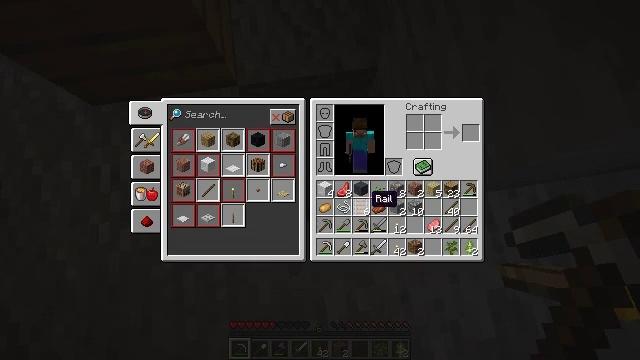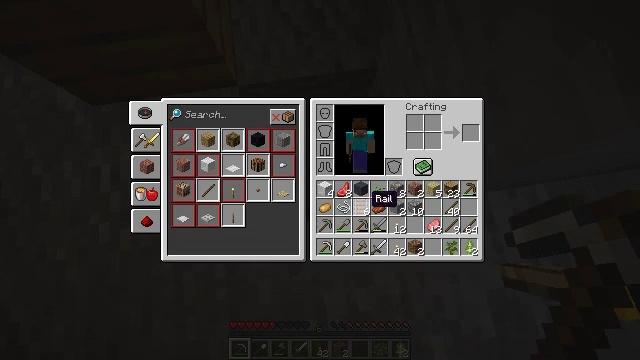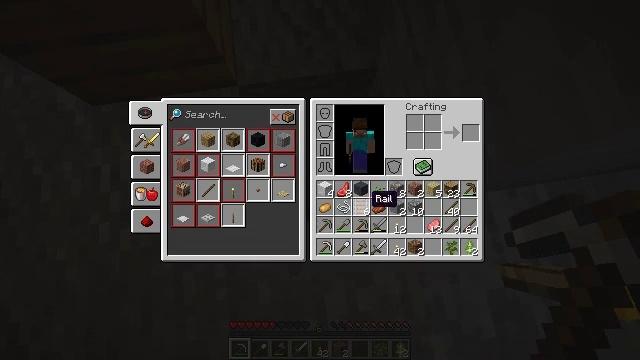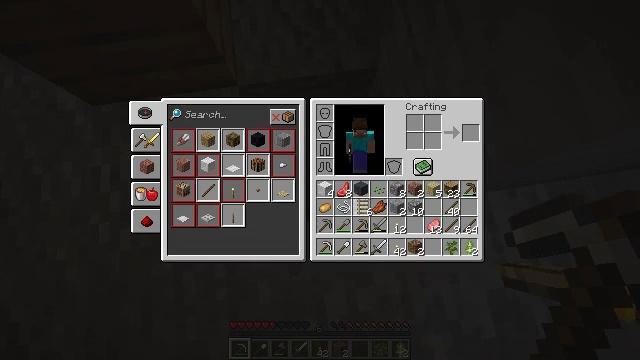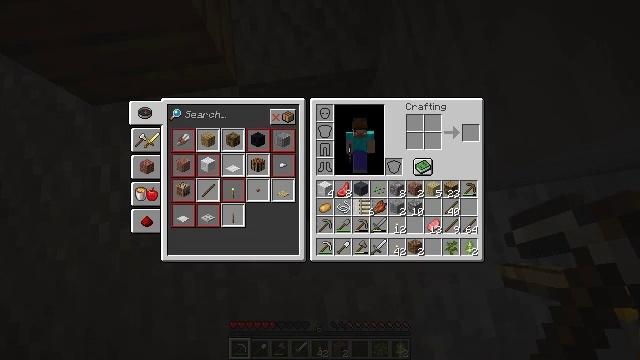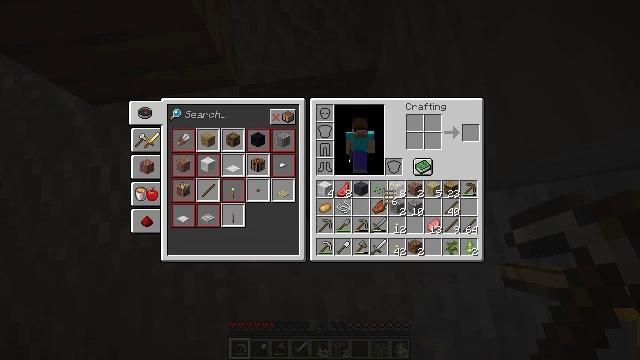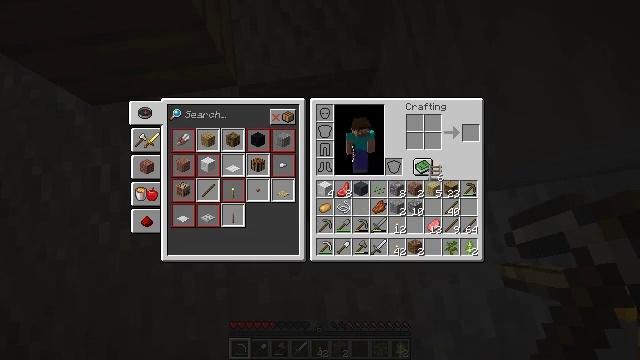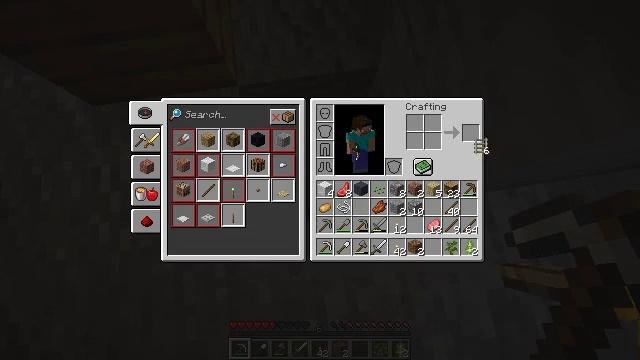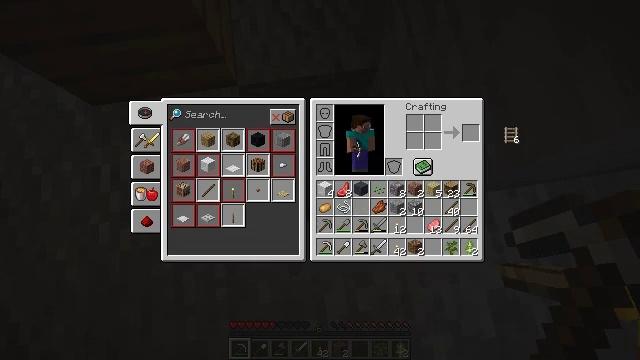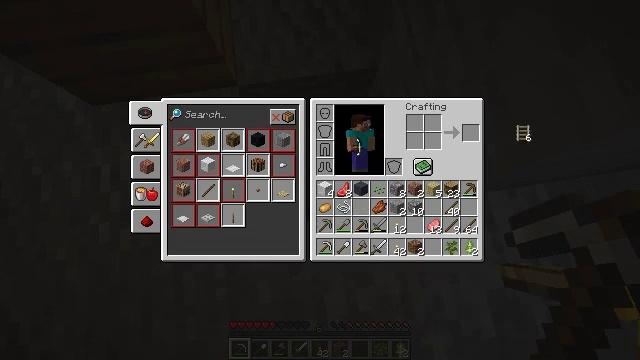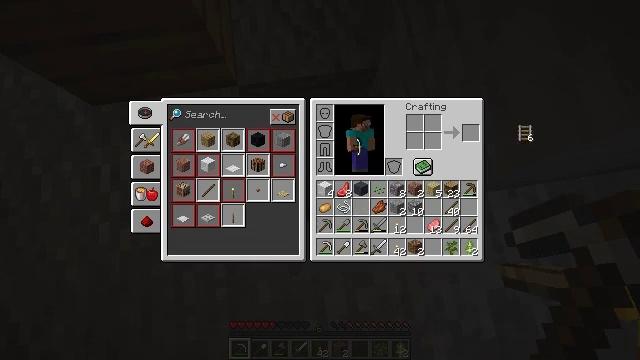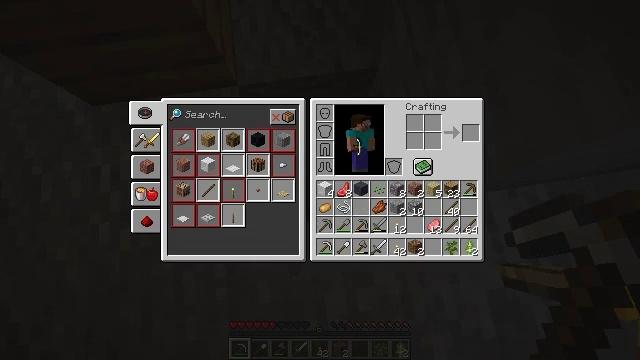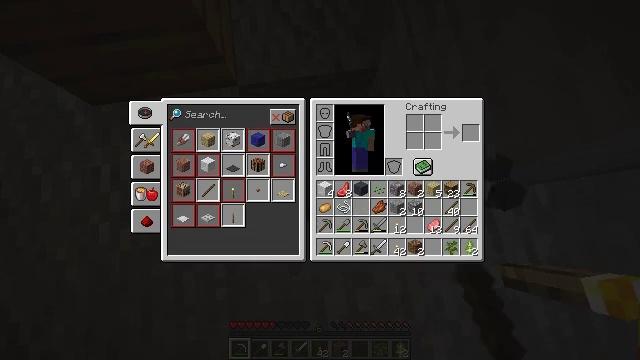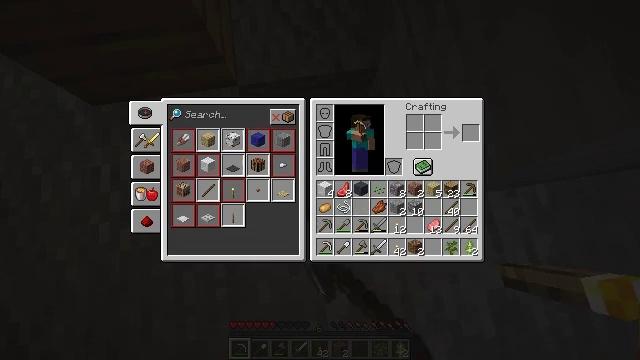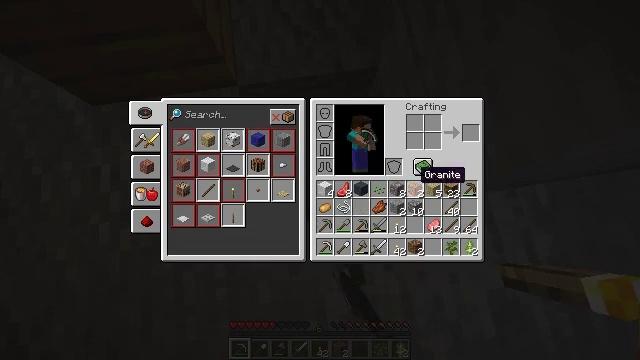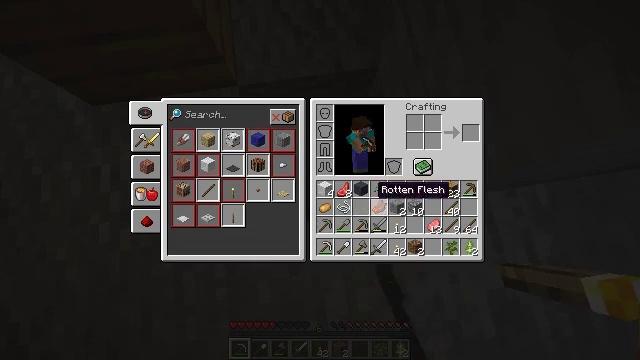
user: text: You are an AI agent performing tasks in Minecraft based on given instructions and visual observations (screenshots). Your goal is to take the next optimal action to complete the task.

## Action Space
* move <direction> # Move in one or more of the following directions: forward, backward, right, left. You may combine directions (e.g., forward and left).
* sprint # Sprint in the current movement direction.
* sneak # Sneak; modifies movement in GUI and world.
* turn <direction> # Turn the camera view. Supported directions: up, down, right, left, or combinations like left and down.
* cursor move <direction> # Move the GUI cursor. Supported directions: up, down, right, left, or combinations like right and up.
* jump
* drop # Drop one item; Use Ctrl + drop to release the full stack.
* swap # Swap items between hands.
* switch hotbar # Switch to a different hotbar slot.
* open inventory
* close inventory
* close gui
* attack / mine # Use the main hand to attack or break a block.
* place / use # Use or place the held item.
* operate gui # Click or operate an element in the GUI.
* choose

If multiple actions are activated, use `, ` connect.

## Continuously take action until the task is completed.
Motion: motion action
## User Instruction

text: Remove a rail from the inventory.
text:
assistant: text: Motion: no_op
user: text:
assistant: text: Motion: no_op
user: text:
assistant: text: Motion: operate gui
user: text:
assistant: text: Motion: operate gui
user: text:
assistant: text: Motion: cursor move right and up
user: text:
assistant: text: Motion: cursor move right and up
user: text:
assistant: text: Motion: cursor move right and up
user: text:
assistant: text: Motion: cursor move right and up
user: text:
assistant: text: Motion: cursor move right, operate gui
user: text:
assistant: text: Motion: operate gui
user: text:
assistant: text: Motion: no_op
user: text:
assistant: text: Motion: cursor move left
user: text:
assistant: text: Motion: cursor move left and down
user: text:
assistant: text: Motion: cursor move left and down
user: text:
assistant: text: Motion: cursor move left and down
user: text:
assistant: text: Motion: no_op